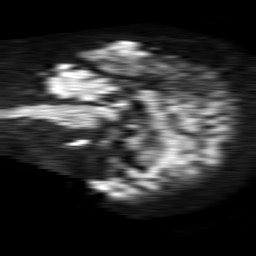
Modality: TRACE
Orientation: sagittal
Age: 67
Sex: female
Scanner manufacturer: philips
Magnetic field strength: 1.5 T
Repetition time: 4.6 s
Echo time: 0.09059 s